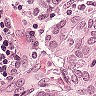
Metastatic tissue present: yes